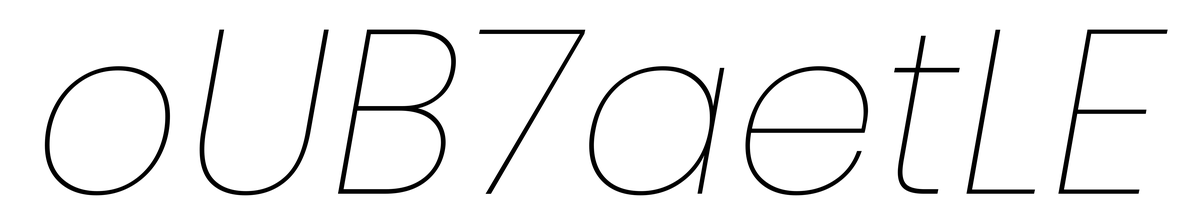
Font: Poppins-ThinItalic